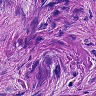
Metastatic tissue present: yes